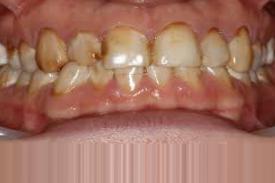
Condition: Tooth Discoloration